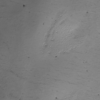
Label: not_dusty